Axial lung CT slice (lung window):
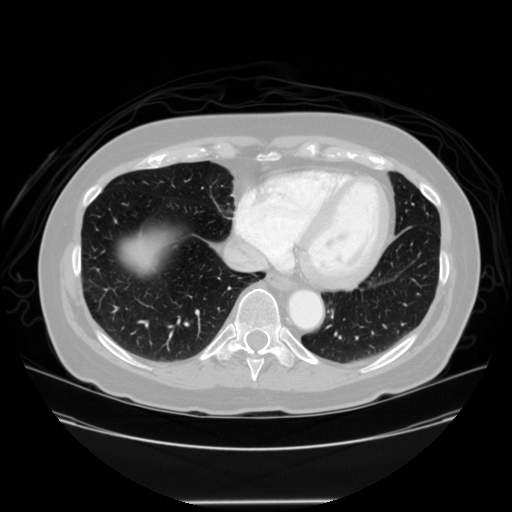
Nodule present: no